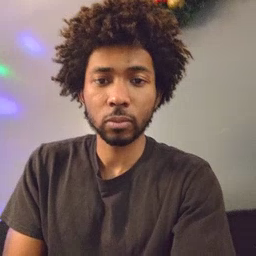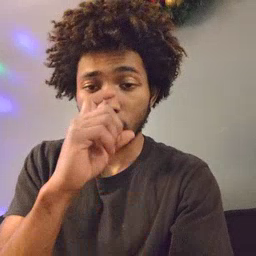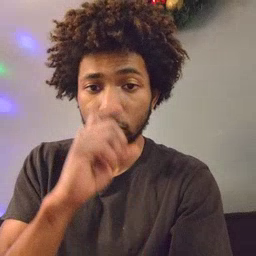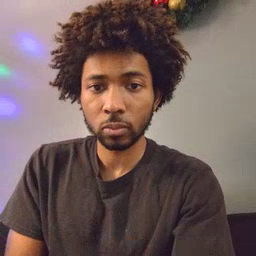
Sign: doll